Field crop: maize
Growth stage: 2
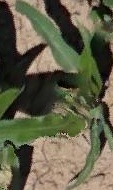
Species: maize